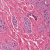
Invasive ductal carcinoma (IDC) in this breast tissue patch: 0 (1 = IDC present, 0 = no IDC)